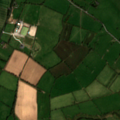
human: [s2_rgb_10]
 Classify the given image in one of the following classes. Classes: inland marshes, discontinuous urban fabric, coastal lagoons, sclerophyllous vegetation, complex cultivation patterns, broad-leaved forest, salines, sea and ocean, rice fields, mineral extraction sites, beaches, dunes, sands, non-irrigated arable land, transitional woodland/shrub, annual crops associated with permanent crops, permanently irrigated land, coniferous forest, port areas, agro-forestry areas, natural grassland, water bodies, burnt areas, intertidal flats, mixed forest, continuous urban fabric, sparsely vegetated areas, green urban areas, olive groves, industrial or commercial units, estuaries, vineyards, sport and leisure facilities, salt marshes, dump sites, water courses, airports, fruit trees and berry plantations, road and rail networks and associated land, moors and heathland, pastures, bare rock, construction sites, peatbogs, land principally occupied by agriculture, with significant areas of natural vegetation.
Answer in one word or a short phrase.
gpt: non-irrigated arable land, pastures